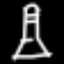
Label: The Eiffel Tower